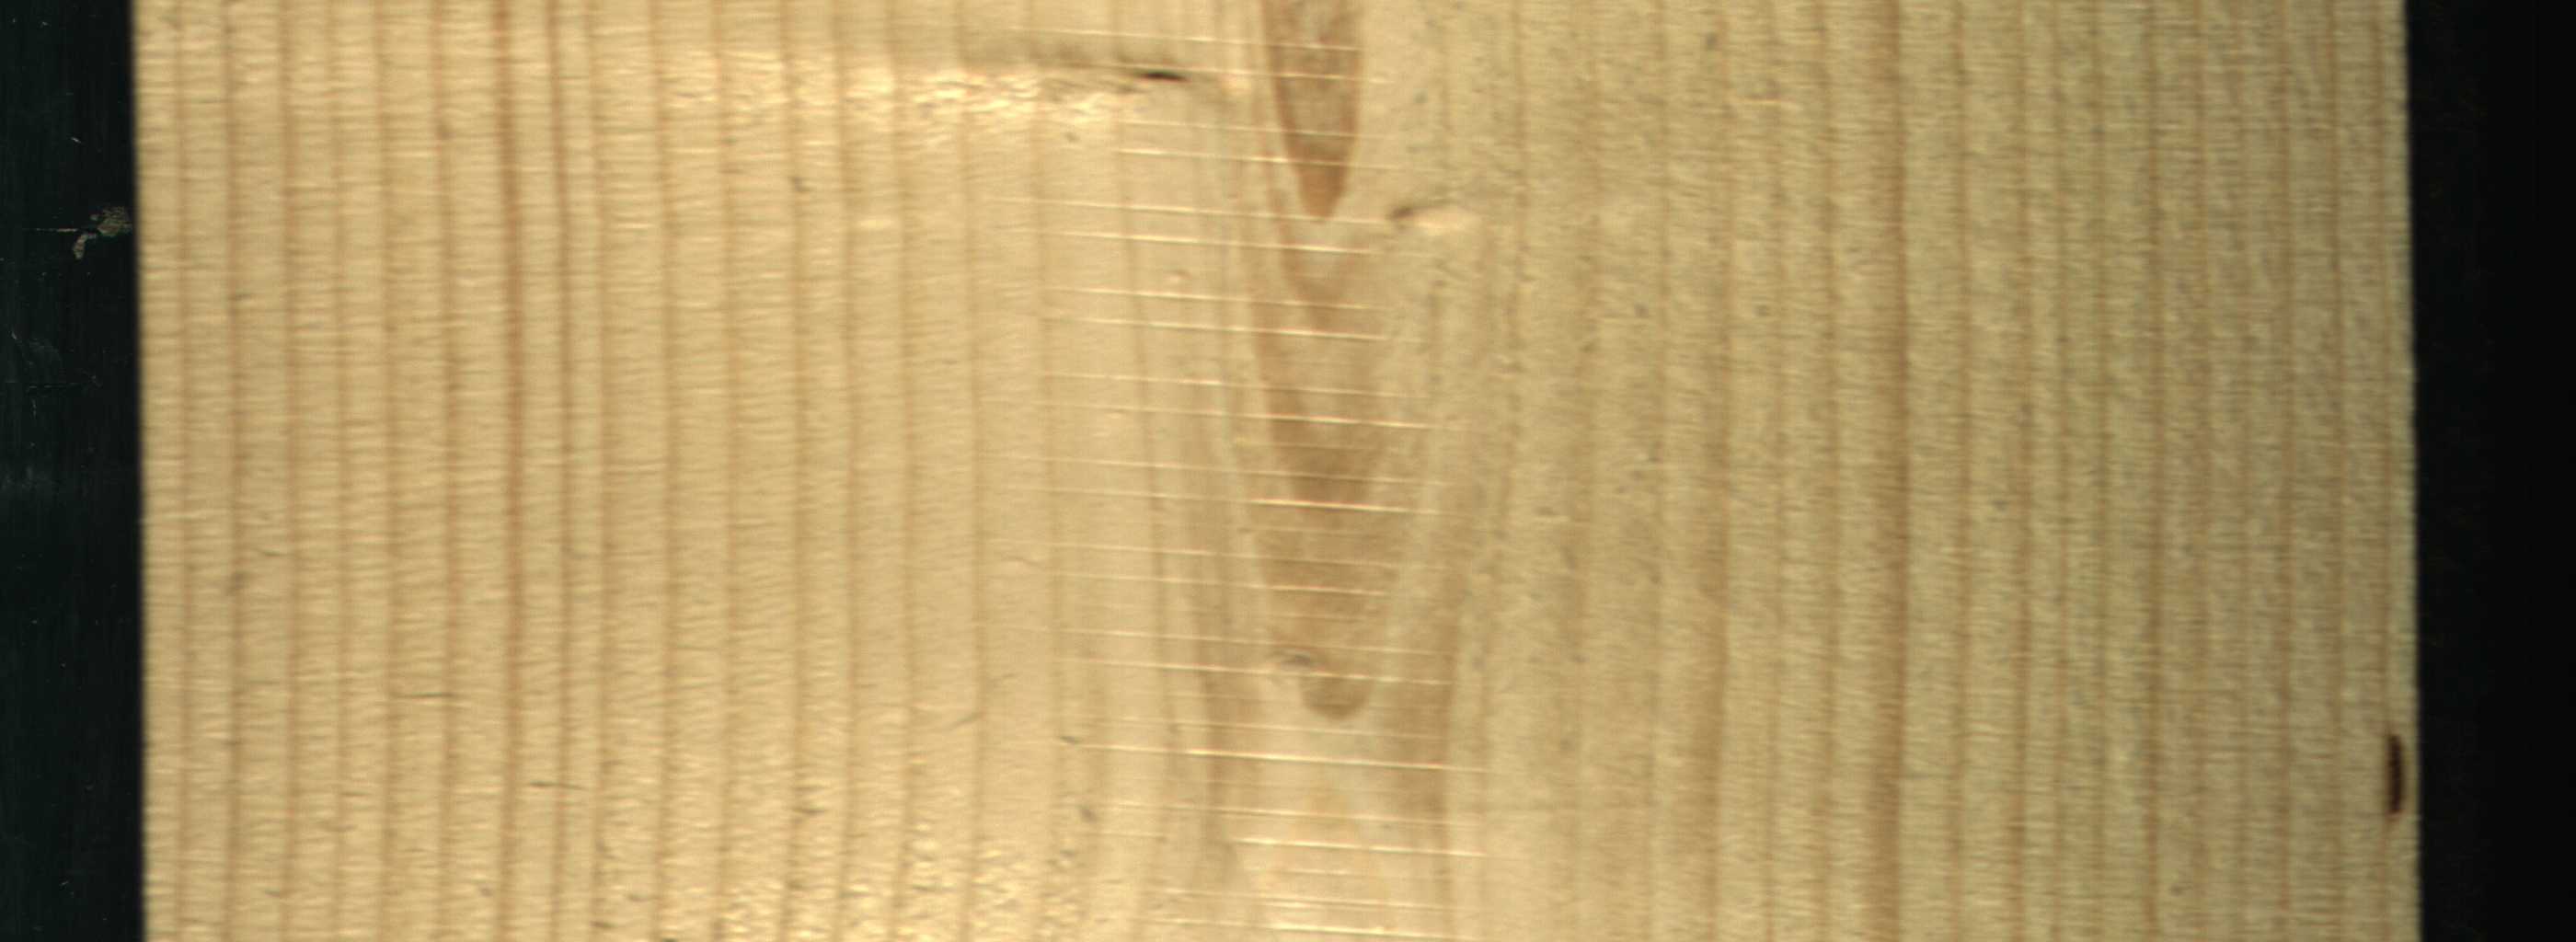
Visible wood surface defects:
resin
Dead_Knot